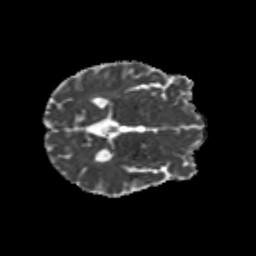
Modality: MD
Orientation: axial
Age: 66
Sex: male
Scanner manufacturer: siemens
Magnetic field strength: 3 T
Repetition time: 8.6 s
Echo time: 0.095 s